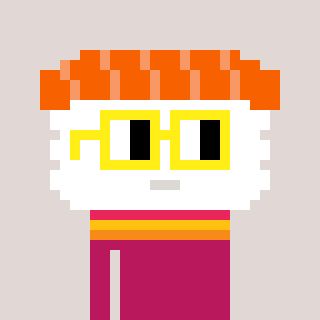
a pixel art character with square yellow glasses, a nigiri-shaped head and a darkpink-colored body on a warm background